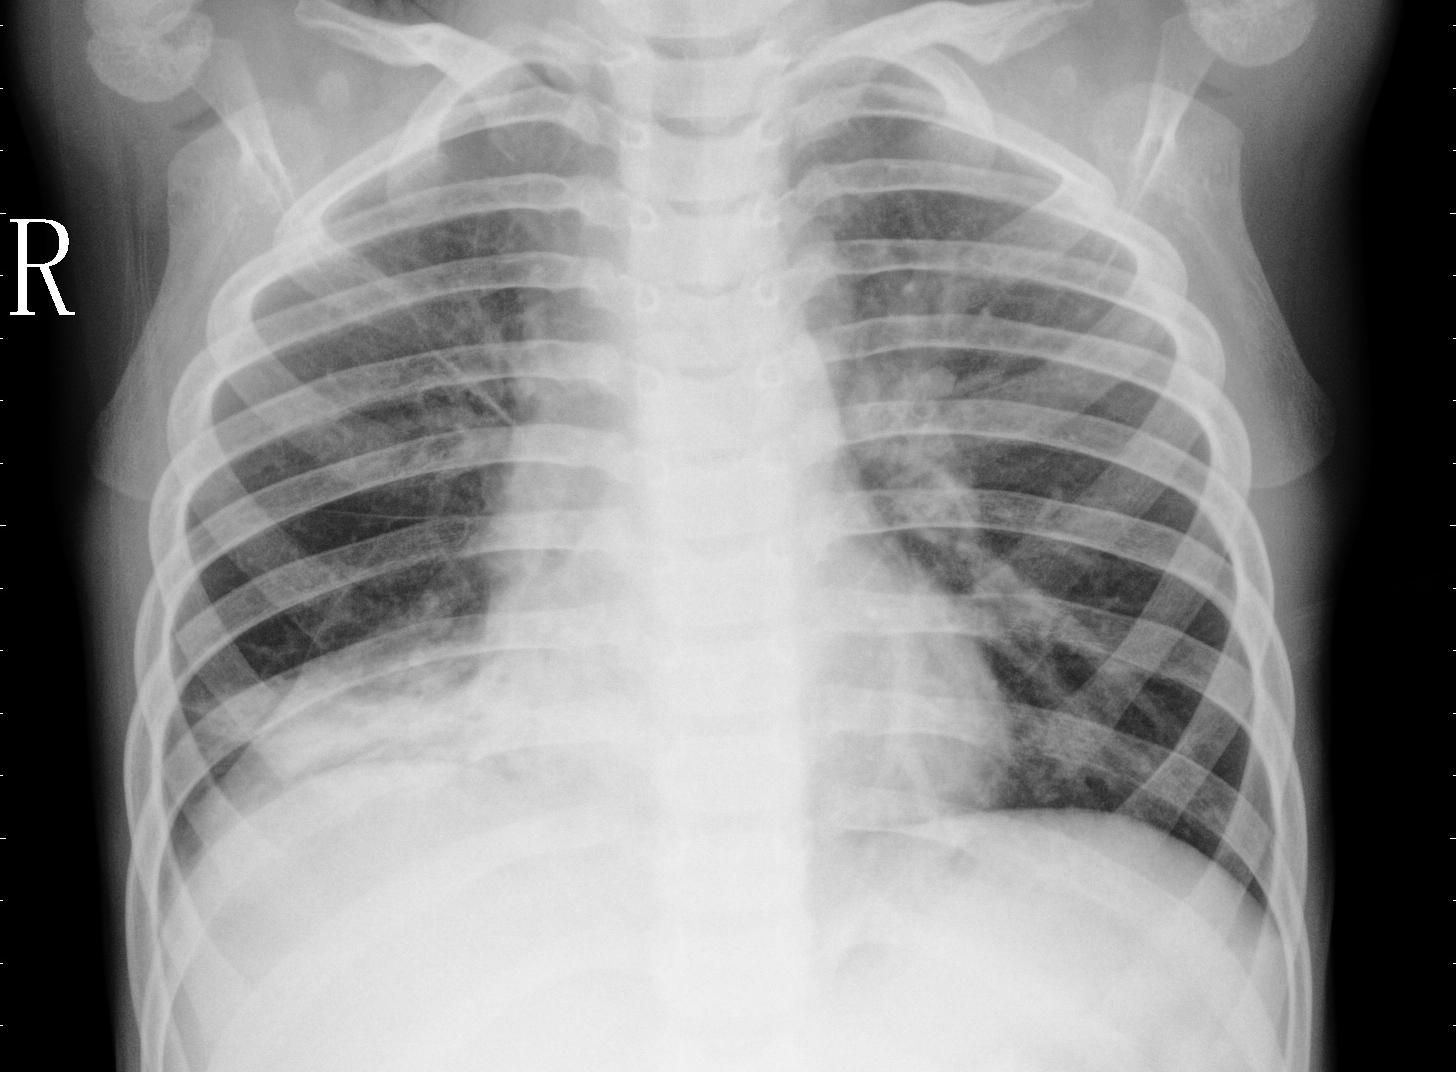
Diagnosis: PNEUMONIA